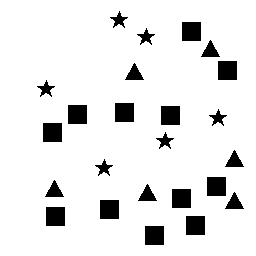
Squares: 12
Triangles: 6
Stars: 6
Total shapes: 24